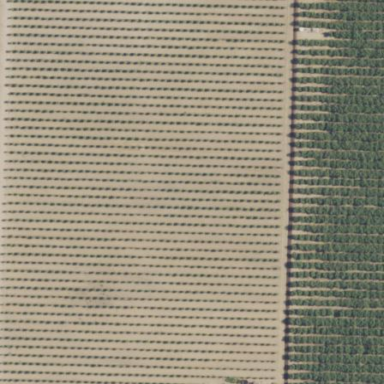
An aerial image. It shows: Orchard filled with almond trees.